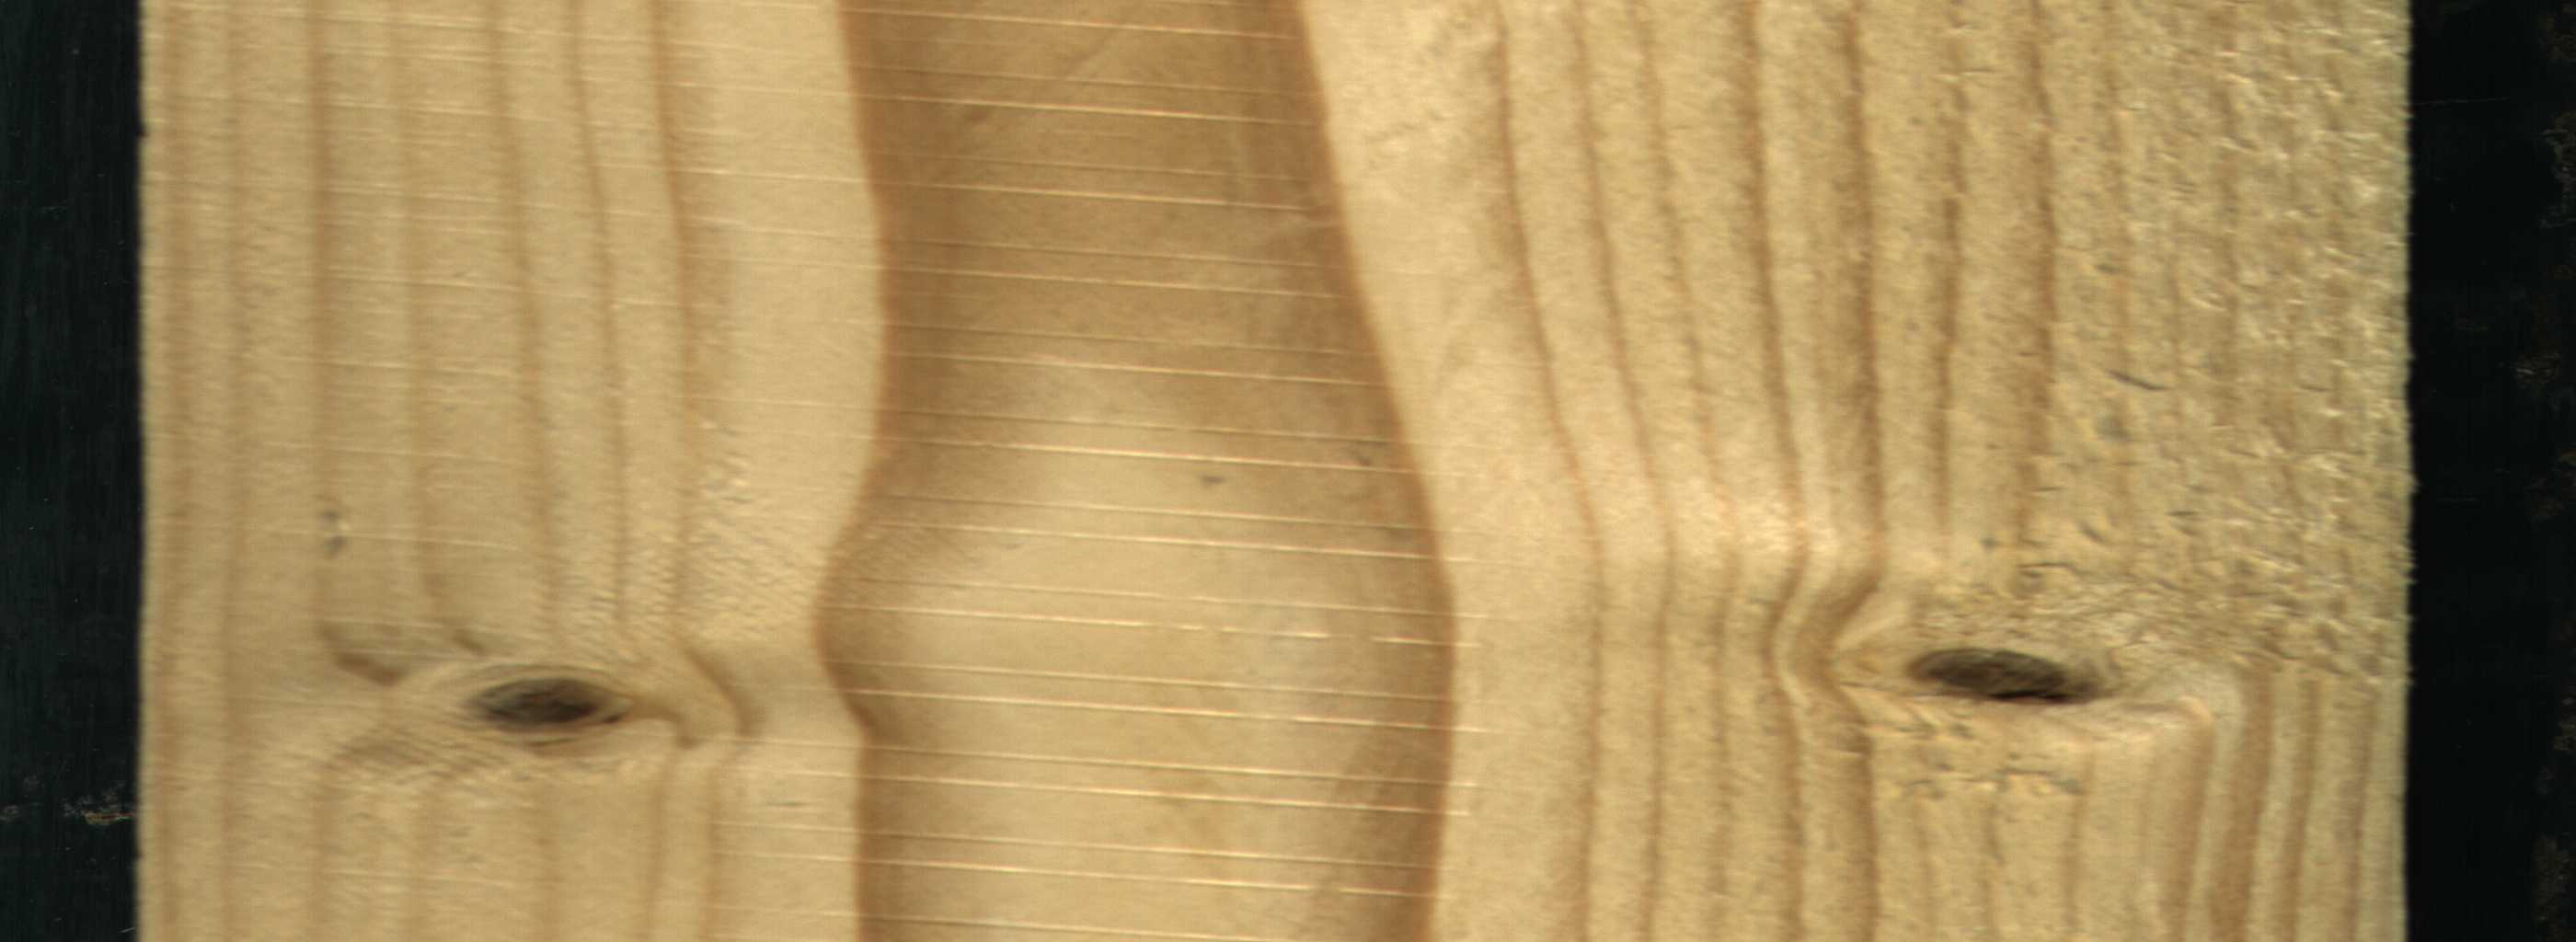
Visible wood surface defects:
Live_Knot
Live_Knot